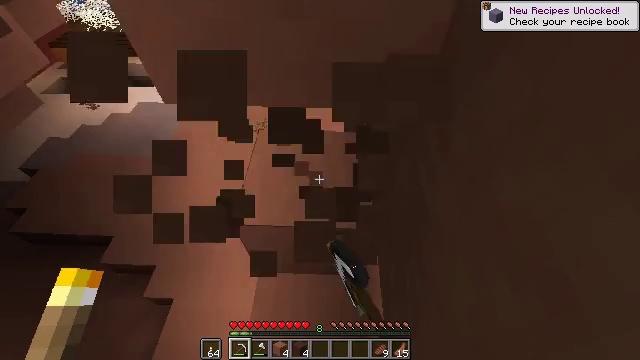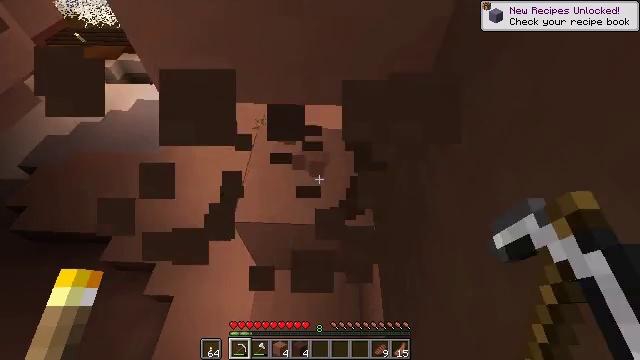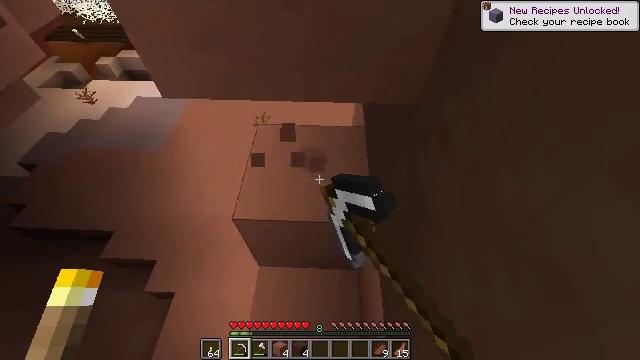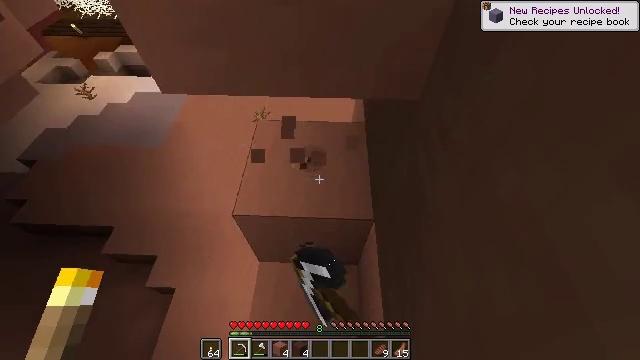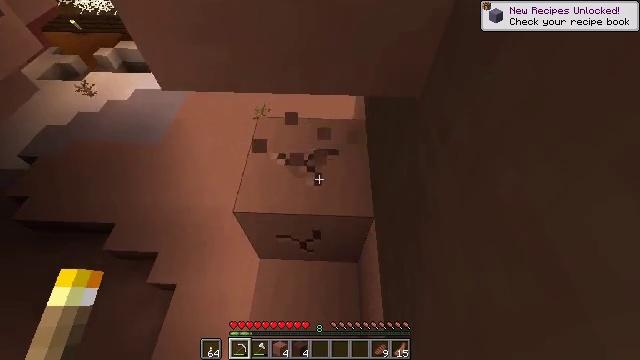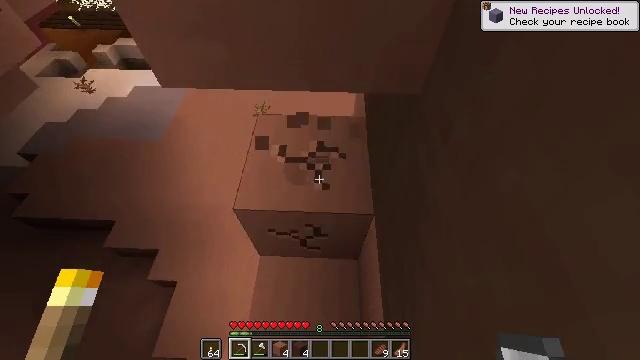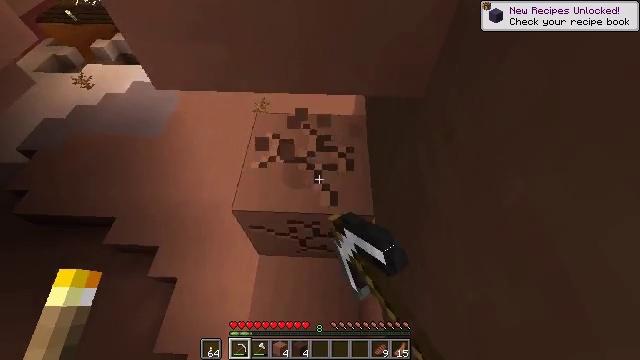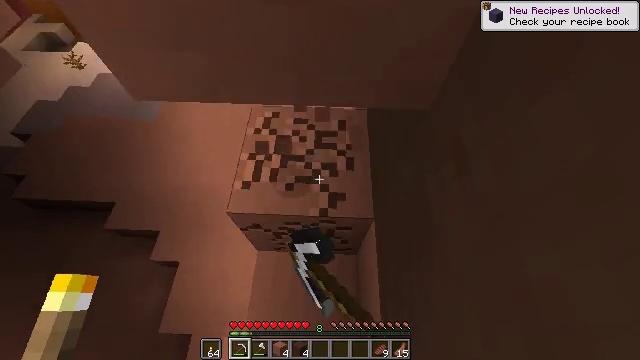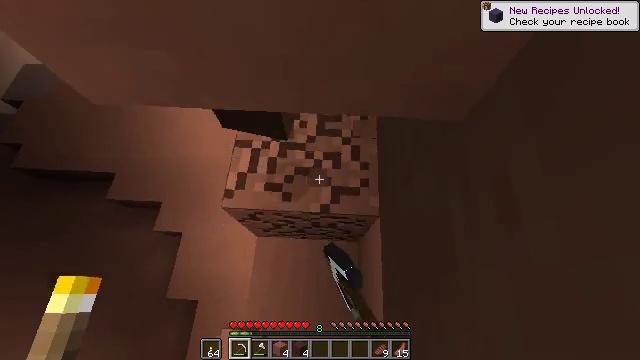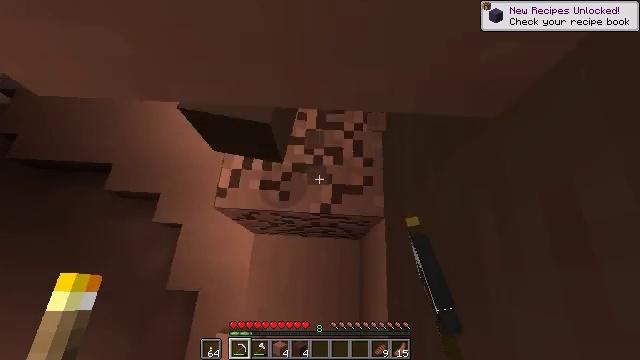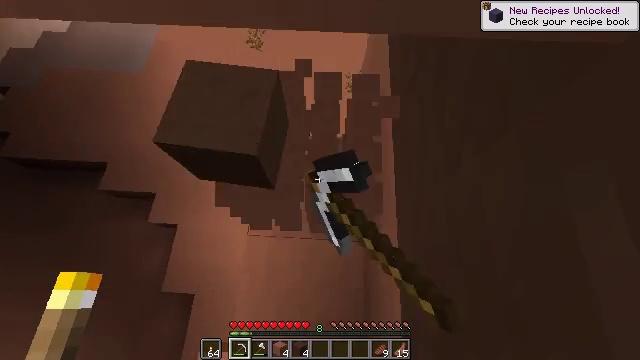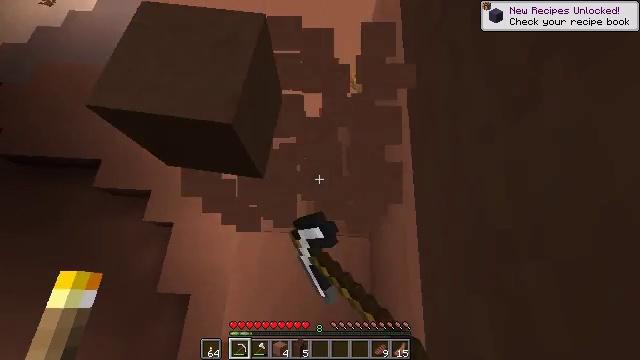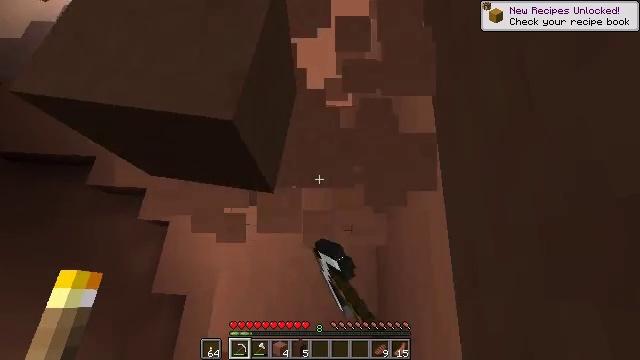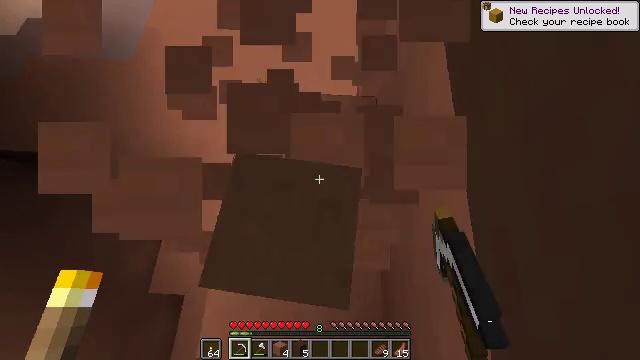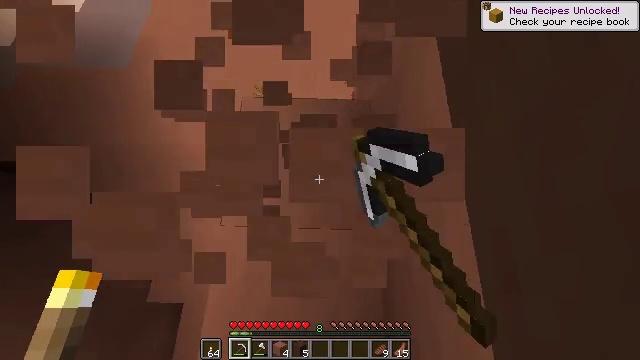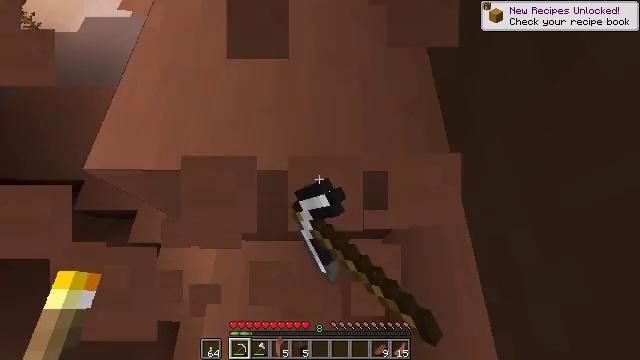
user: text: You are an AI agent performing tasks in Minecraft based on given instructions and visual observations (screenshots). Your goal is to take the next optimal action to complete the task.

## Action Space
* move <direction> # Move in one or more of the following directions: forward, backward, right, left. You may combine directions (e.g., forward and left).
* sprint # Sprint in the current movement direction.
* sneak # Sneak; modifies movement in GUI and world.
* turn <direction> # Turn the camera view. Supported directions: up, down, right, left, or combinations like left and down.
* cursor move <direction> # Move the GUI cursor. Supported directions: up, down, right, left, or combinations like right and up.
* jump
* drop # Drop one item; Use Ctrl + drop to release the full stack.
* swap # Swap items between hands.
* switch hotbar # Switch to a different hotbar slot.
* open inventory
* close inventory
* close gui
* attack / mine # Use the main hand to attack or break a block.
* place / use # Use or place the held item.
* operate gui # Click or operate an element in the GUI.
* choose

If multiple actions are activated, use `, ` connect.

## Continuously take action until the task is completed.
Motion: motion action
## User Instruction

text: Gather terracotta from the structure.
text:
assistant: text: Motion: attack / mine
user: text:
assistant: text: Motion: attack / mine
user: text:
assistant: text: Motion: attack / mine
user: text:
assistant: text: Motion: attack / mine
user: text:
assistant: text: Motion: attack / mine
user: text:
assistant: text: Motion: move forward, attack / mine
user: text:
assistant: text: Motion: move forward, turn down, attack / mine
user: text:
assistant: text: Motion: move forward, turn down, attack / mine
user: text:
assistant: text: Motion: move forward, turn down, attack / mine
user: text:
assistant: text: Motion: attack / mine
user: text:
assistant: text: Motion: attack / mine
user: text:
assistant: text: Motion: attack / mine
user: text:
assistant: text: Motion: attack / mine
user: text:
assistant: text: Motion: turn right, attack / mine
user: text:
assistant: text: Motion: turn right and up, attack / mine
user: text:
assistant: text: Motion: turn up, attack / mine
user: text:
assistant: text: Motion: turn right and up, attack / mine
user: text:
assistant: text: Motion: attack / mine
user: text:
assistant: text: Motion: attack / mine
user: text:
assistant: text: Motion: attack / mine
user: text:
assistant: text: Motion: attack / mine
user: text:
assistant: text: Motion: attack / mine
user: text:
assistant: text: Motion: attack / mine
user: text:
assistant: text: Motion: attack / mine
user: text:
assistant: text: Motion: attack / mine
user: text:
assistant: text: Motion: attack / mine
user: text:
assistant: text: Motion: attack / mine
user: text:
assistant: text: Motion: attack / mine
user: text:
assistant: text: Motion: attack / mine
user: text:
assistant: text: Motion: attack / mine